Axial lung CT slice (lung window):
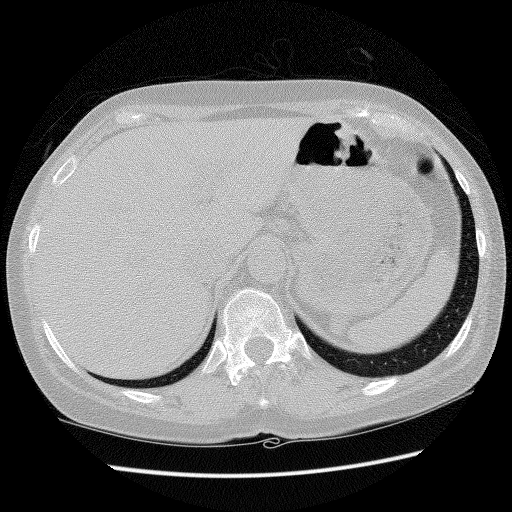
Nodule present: no